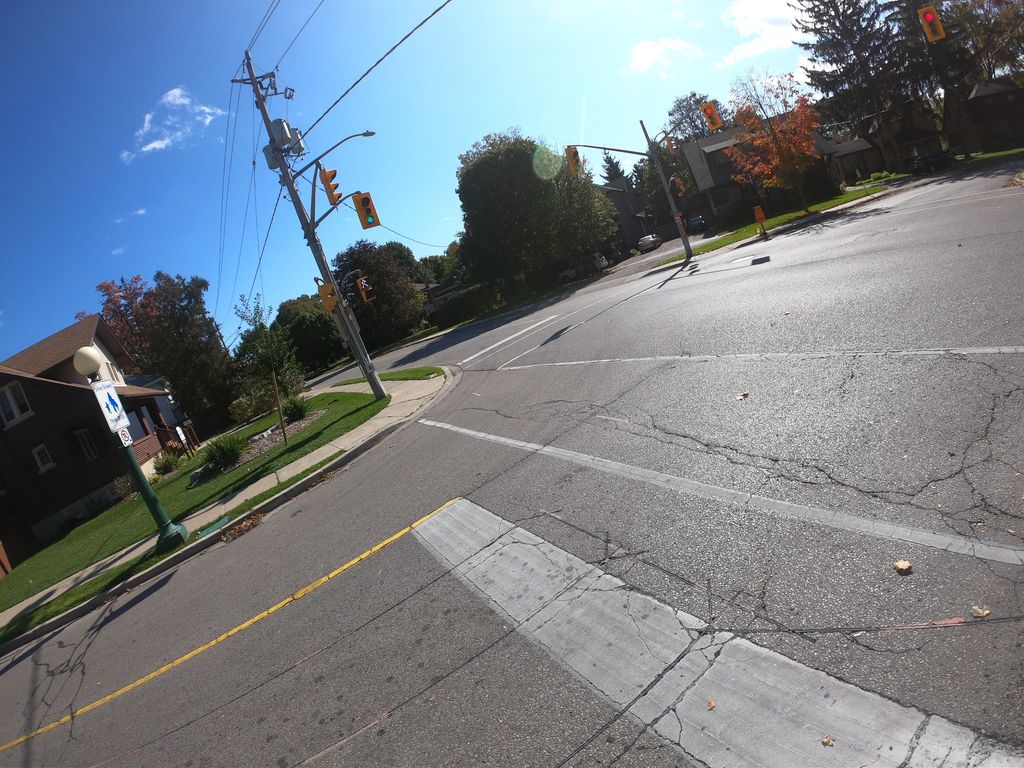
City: kitchener-waterloo